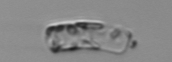
Label: Guinardia_striata